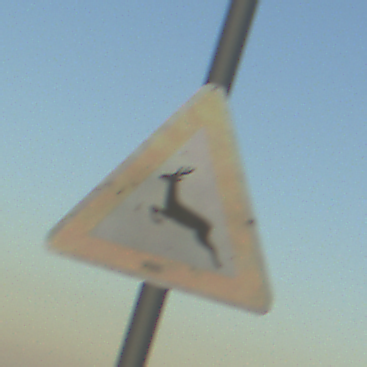
Verkehrszeichen: WildwechselRechts
Umgebung: Outdoor, Nature
Tageszeit: SunriseSunset
Wetter: Clear
Licht: Natural
Jahreszeit: NotSpecified
Kontrast: LowContrast